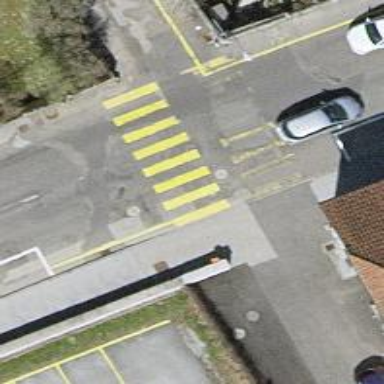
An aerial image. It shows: Zebra crossing on the road.